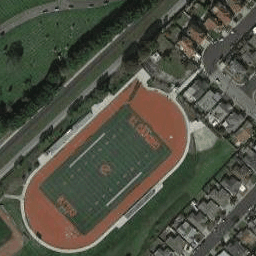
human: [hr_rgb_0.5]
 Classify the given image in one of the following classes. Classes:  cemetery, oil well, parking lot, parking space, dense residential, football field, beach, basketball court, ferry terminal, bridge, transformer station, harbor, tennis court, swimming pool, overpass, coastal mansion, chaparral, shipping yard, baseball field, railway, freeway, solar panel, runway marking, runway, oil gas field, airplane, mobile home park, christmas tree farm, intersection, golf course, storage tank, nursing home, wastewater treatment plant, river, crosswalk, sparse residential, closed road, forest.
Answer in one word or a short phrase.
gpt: football field